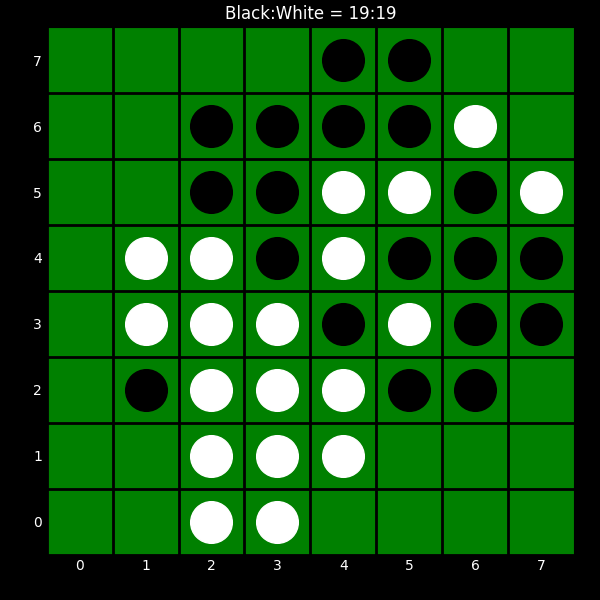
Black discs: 19
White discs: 19